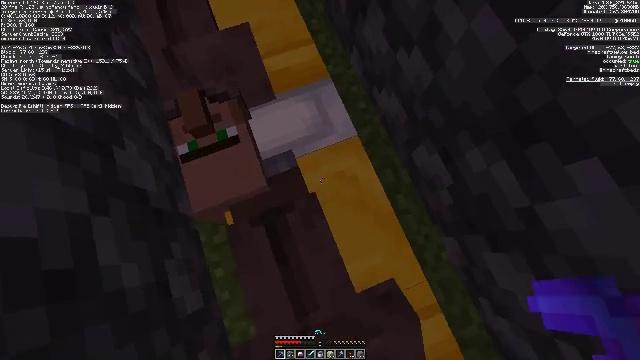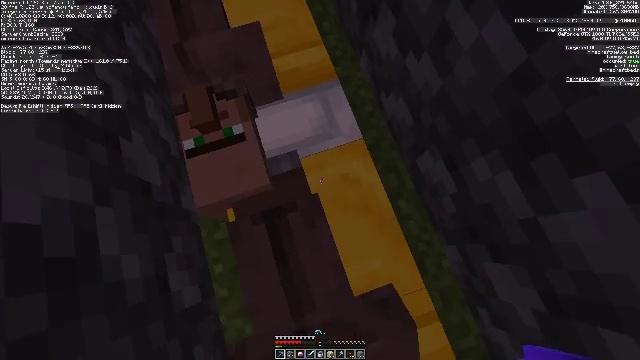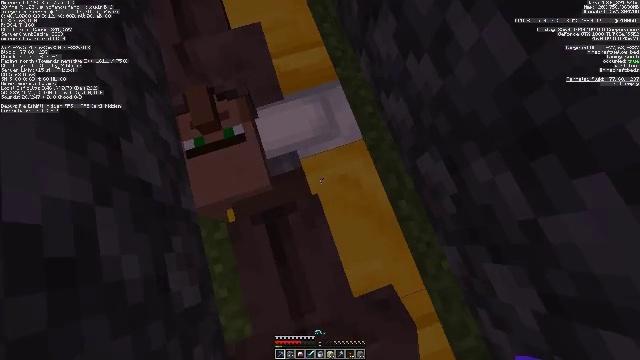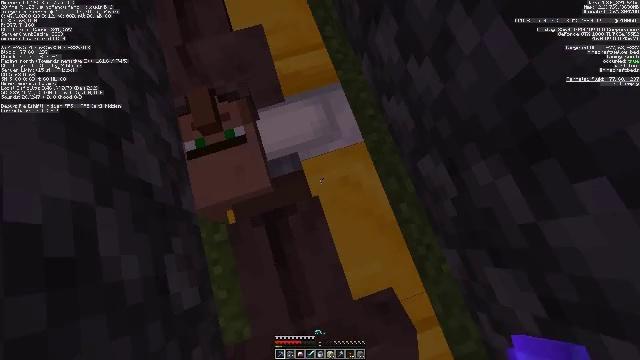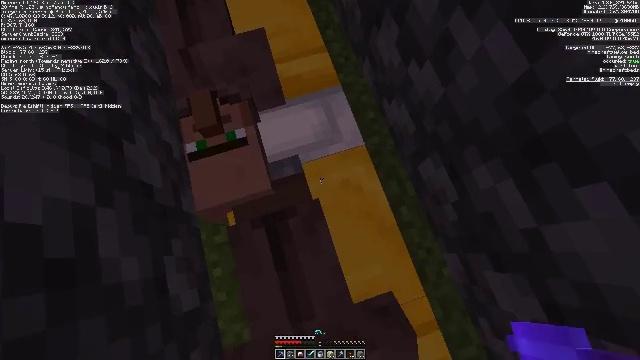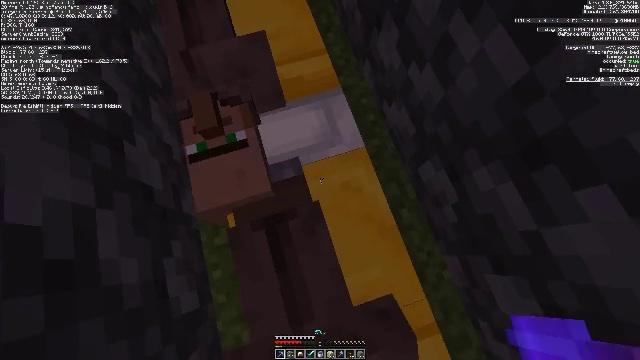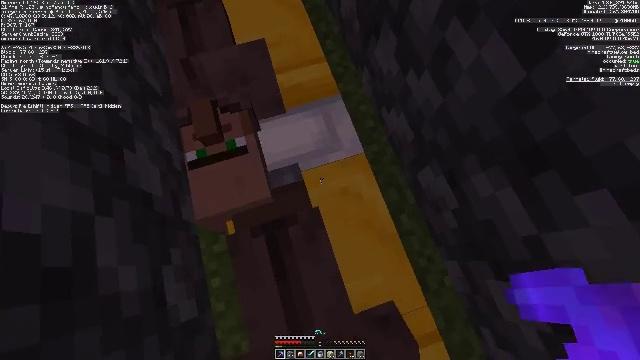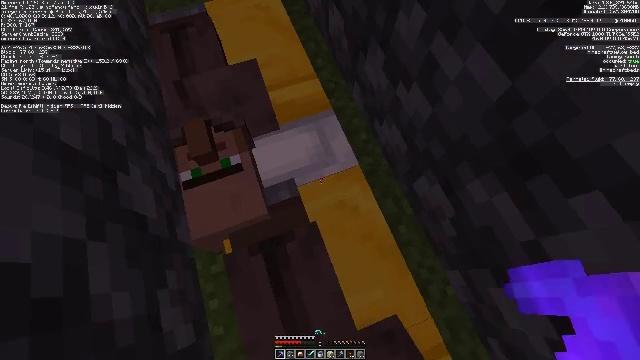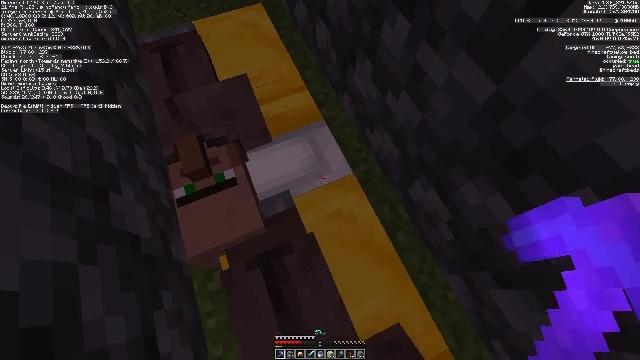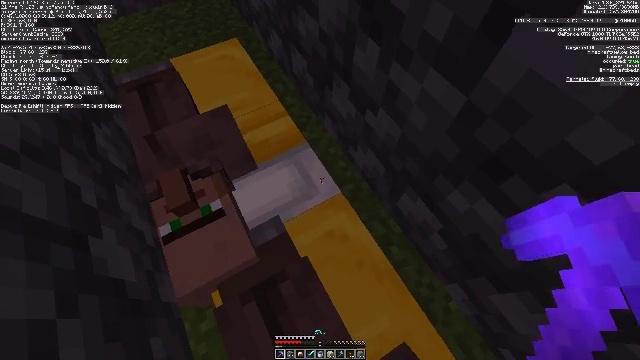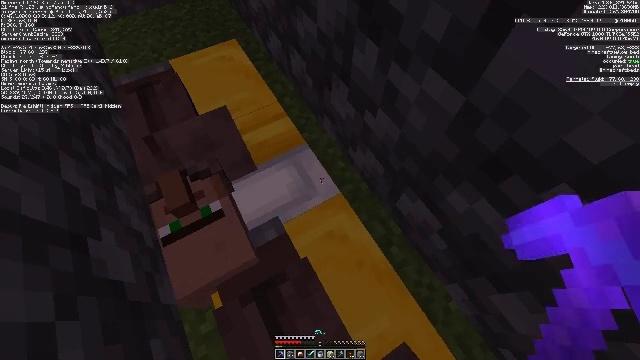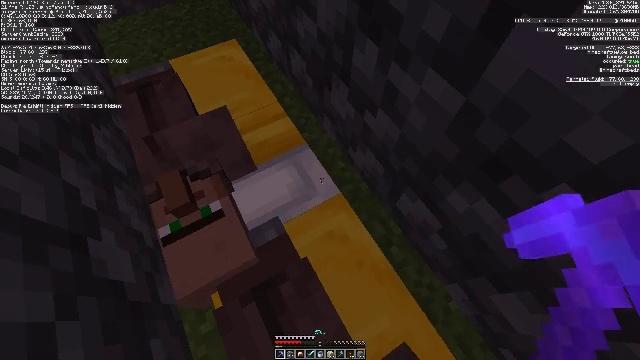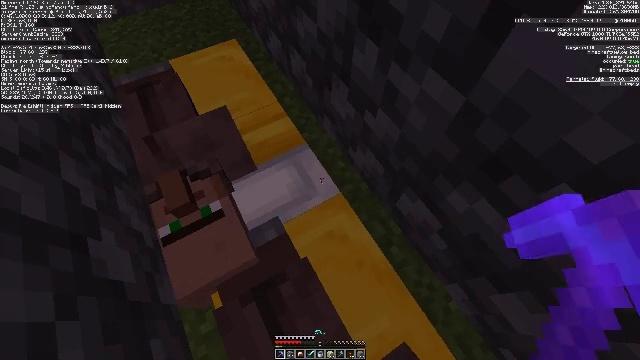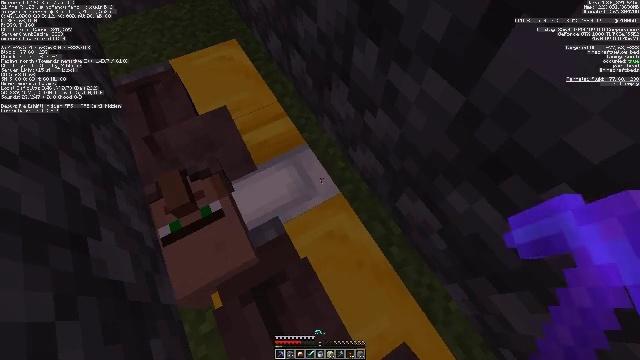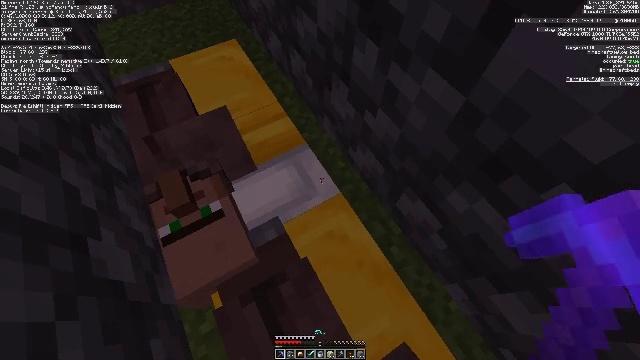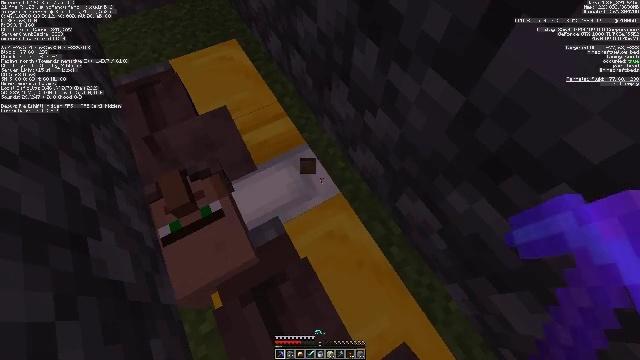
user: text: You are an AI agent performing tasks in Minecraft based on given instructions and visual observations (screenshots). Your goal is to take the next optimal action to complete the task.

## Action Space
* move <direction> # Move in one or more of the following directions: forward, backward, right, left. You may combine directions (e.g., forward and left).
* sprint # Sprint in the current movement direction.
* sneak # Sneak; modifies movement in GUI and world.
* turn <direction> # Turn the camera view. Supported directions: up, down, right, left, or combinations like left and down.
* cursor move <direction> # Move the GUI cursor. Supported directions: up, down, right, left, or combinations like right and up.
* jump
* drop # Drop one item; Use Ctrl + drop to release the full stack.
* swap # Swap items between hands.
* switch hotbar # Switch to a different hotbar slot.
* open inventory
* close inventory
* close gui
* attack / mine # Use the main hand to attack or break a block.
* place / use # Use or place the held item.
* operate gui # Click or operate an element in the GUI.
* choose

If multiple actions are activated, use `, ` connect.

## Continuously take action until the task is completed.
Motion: motion action
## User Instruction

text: Gather the yellow bed by attacking it.
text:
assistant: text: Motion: turn left
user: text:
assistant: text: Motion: no_op
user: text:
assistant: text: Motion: no_op
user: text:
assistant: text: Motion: no_op
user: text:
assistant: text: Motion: no_op
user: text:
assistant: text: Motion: turn up
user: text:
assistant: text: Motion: turn right and up
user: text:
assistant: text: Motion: turn right and up
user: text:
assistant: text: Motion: turn right and up
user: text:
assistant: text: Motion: no_op
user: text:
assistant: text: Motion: no_op
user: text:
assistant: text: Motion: no_op
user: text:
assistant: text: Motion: no_op
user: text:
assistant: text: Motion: no_op
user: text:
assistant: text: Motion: attack / mine
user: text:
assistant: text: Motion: attack / mine
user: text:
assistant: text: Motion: attack / mine
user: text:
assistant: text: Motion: attack / mine
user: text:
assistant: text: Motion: attack / mine
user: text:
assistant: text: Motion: attack / mine
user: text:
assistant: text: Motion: attack / mine
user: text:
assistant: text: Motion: attack / mine
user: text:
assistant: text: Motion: no_op
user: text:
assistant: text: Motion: no_op
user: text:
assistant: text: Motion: no_op
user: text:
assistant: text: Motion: attack / mine
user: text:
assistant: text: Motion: attack / mine
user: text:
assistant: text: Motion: attack / mine
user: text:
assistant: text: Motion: attack / mine
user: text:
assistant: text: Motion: attack / mine